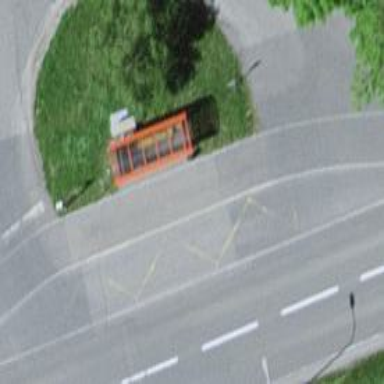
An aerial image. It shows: Shelter for public transport.